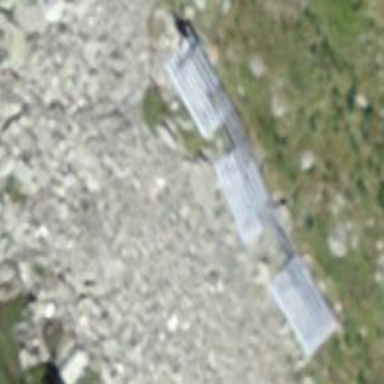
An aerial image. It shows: Avalanche protection barrier.